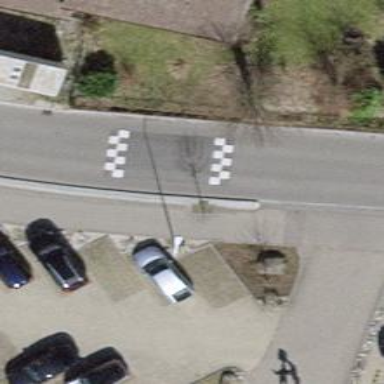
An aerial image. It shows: Traffic calming hump on the road.